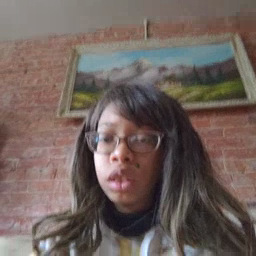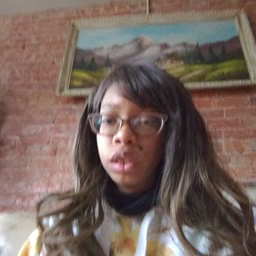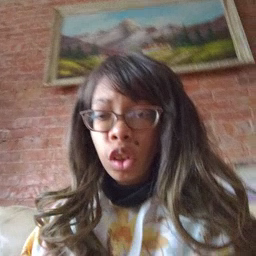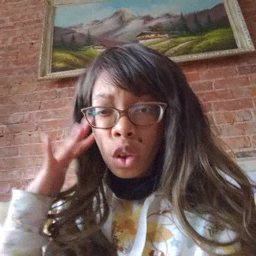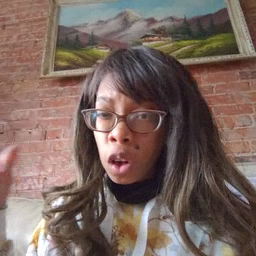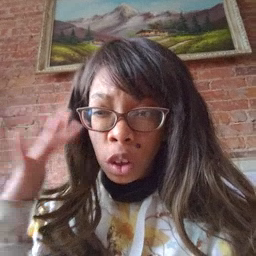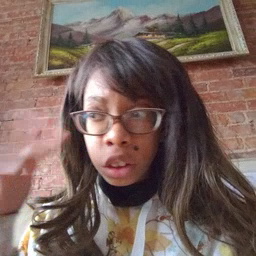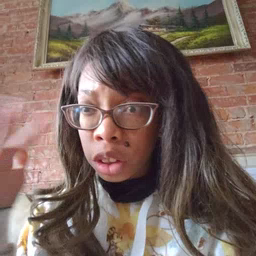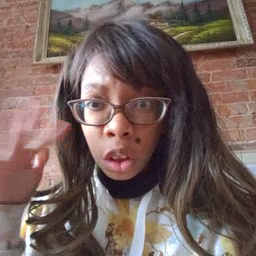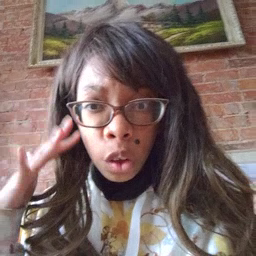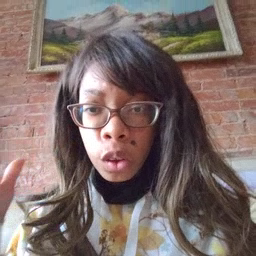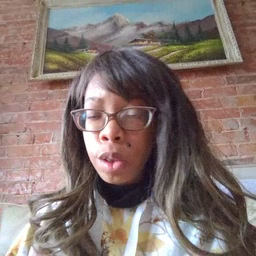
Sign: noisy